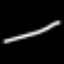
Label: line